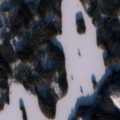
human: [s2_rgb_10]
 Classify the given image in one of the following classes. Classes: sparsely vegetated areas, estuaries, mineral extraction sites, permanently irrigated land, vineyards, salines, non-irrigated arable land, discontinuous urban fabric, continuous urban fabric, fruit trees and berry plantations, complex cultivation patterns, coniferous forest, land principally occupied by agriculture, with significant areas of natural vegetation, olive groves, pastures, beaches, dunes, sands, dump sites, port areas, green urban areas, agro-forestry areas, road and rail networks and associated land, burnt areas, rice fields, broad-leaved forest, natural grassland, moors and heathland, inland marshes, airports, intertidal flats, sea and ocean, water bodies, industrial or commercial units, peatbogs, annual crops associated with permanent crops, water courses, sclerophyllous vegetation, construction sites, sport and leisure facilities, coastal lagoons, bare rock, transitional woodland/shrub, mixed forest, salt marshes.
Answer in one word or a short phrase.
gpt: coniferous forest, water bodies